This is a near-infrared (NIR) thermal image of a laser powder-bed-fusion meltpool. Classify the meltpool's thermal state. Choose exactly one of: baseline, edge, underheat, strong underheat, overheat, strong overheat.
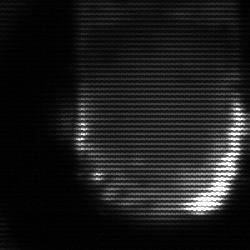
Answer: baseline